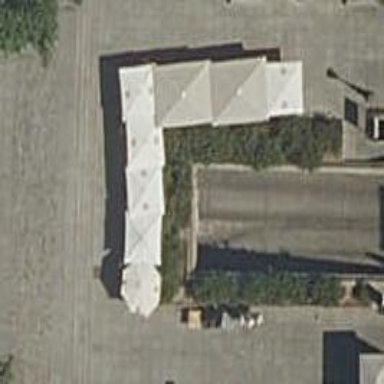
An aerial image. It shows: Parking entrance.